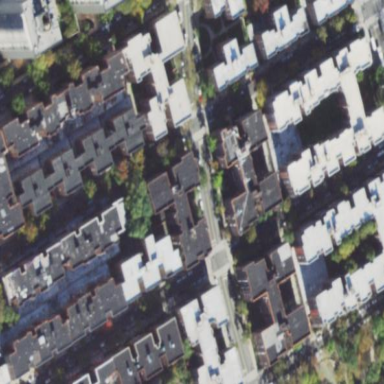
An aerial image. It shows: Sidewalk.